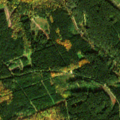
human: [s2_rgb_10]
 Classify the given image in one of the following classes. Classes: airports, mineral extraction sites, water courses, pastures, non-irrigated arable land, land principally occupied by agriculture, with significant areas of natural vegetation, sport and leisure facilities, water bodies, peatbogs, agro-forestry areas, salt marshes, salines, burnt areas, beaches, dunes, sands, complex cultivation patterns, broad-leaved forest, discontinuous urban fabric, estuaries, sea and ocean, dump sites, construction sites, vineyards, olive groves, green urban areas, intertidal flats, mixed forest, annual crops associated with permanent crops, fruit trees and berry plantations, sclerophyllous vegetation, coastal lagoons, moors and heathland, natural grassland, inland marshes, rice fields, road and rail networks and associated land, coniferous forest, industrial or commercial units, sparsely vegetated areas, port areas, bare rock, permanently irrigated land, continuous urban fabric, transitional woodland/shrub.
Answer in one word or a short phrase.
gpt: broad-leaved forest, coniferous forest, mixed forest